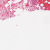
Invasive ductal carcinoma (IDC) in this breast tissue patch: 0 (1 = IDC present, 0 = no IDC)